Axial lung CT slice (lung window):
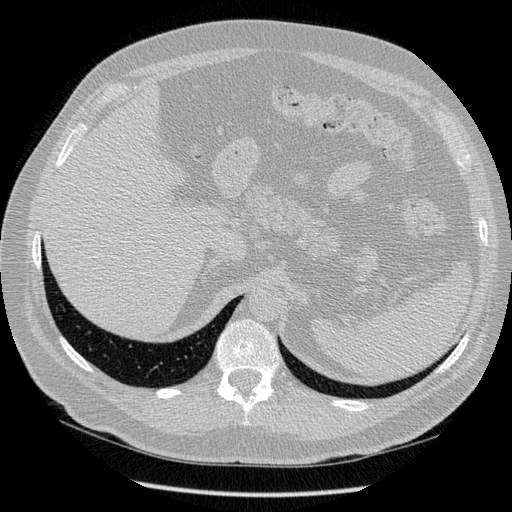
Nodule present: no